Question: Is it possible to create holes in an Android layout.I have two backgrounds, one normal, one blurred, and what I want to create cells that can display the blurred background.
My XML would be constructed like this:
Background_blurred > Background_normal > Cells.
-I already know how to blur a background.
-Cells are everywhere, like a GridView, and not just on the borders.
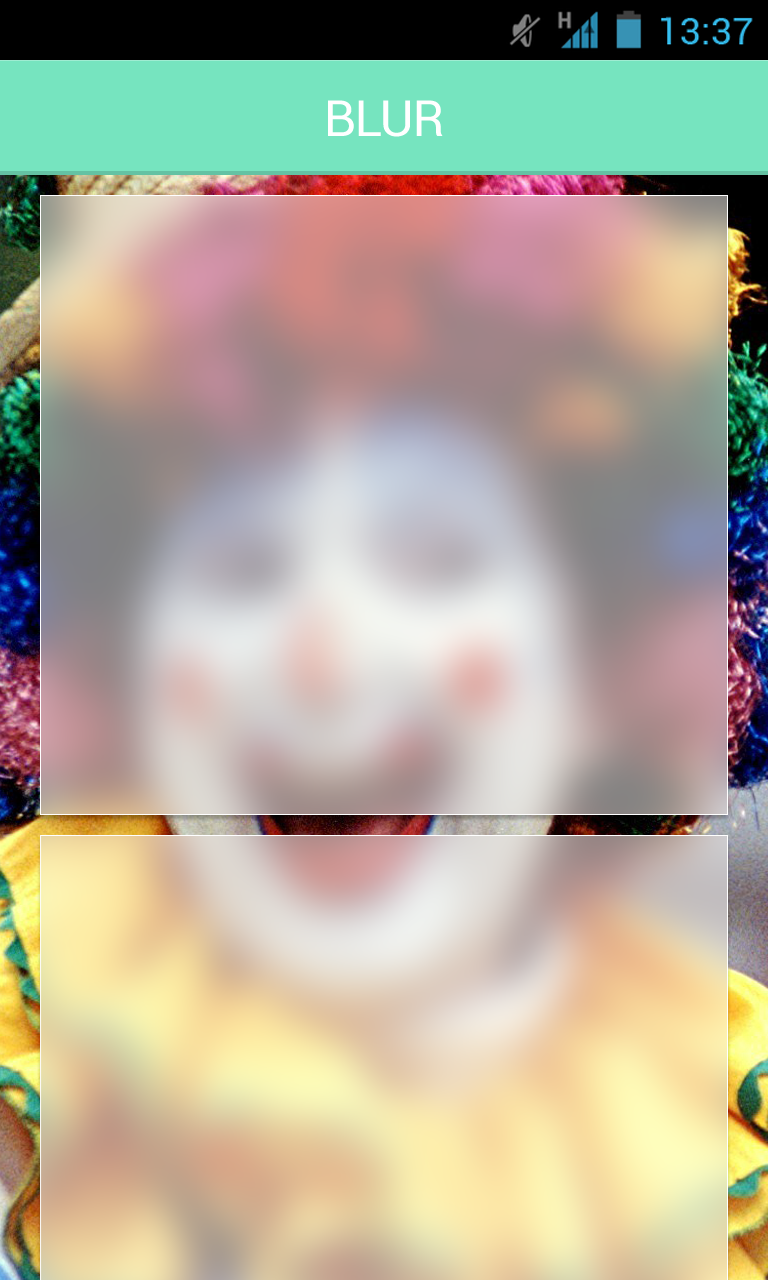
Answer: try this:
'''
class FL extends FrameLayout {
private List<View> mViews = new ArrayList<View>();
private Bitmap mBack;
private Bitmap mBackBlur;
private int[] mLocation = new int[2];
private Matrix mMatrix = new Matrix();
public FL(Context context) {
super(context);
Resources res = getResources();
mBack = BitmapFactory.decodeResource(res, R.drawable.back);
mBackBlur = BitmapFactory.decodeResource(res, R.drawable.back_blur);
}
@Override
protected void onSizeChanged(int w, int h, int oldw, int oldh) {
RectF src = new RectF(0, 0, mBack.getWidth(), mBack.getHeight());
RectF dst = new RectF(0, 0, w, h);
mMatrix.setRectToRect(src, dst, ScaleToFit.FILL);
}
public void add(View v) {
mViews.add(v);
}
@Override
protected void dispatchDraw(Canvas canvas) {
canvas.drawBitmap(mBack, mMatrix, null);
canvas.save(Canvas.CLIP_SAVE_FLAG);
getLocationOnScreen(mLocation);
int x = mLocation[0];
int y = mLocation[1];
Op op = Op.REPLACE;
for (View v : mViews) {
v.getLocationOnScreen(mLocation);
mLocation[0] -= x;
mLocation[1] -= y;
int left = mLocation[0];
int top = mLocation[1];
int right = left + v.getWidth();
int bottom = top + v.getHeight();
canvas.clipRect(left, top, right, bottom, op);
op = Op.UNION;
}
canvas.drawBitmap(mBackBlur, mMatrix, null);
canvas.restore();
super.dispatchDraw(canvas);
}
}
'''
testing code (in onCreate):
'''
FL fl = new FL(this);
ScrollView sv = new ScrollView(this);
LinearLayout ll = new LinearLayout(this);
ll.setOrientation(LinearLayout.VERTICAL);
float[] hsv = {
0, 1, 0.75f
};
float[] h = {
0, 39, 60, 120, 300
};
for (int i = 0; i < 5; i++) {
TextView tv = new TextView(this);
hsv[0] = h[i];
tv.setTextColor(0xffeeeeee);
tv.setBackgroundColor(Color.HSVToColor(128, hsv));
tv.setPadding(10, 10, 10, 10);
tv.setTextSize(64);
tv.setText("#" + i);
LayoutParams params = new LayoutParams(LayoutParams.MATCH_PARENT, LayoutParams.WRAP_CONTENT);
params.topMargin = 10;
params.bottomMargin = 10;
params.leftMargin = 20;
params.rightMargin = 20;
ll.addView(tv, params);
fl.add(tv);
}
sv.addView(ll);
fl.addView(sv);
setContentView(fl);
'''
where R.drawable.back is:

and R.drawable.back_blur is:

the result is: